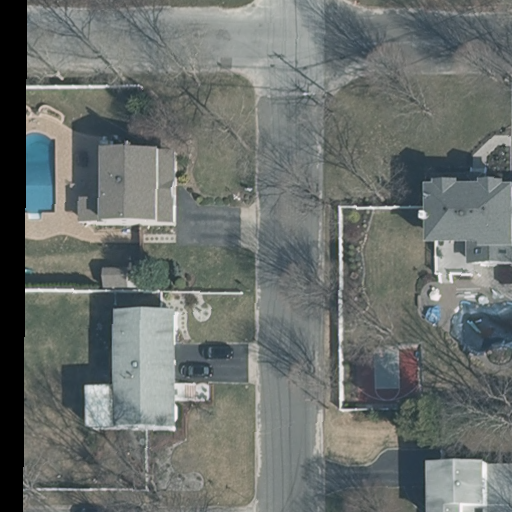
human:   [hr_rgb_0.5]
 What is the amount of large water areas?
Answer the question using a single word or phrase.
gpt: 0

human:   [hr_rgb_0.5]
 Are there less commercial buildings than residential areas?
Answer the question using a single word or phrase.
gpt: yes

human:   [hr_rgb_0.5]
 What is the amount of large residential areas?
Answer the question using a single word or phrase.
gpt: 1

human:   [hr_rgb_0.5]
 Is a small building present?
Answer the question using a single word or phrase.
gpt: yes

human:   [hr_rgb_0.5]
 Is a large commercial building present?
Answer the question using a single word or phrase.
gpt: no

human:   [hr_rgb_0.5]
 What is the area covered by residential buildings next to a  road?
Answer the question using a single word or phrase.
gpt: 768m2

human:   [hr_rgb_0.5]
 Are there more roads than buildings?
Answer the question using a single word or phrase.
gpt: no

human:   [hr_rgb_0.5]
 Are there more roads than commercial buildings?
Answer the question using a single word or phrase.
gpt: yes

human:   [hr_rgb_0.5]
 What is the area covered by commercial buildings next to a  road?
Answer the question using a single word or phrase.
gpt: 0m2

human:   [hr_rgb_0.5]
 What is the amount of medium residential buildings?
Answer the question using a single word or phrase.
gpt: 3

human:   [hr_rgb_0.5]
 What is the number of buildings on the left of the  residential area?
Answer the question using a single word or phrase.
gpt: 4

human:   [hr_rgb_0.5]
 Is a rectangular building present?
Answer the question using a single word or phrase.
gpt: yes

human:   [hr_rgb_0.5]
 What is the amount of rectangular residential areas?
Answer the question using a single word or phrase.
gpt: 0

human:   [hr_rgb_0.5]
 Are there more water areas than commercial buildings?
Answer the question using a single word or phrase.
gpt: no

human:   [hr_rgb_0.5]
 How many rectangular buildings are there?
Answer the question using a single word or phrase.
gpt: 3

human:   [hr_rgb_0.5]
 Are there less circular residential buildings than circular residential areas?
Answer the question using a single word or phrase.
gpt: no

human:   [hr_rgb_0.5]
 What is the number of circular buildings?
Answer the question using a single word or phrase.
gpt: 0

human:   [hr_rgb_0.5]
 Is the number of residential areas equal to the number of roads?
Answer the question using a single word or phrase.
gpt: no

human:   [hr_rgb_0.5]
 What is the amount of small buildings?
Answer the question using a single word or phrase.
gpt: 1

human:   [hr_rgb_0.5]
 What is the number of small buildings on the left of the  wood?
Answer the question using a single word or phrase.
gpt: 1

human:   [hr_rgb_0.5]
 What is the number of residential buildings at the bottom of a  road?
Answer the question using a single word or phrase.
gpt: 4

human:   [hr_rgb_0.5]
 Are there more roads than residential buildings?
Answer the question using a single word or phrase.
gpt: no

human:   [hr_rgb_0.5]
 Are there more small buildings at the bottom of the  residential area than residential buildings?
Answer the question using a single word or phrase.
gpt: no

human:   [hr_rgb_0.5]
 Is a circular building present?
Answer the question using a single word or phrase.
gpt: no

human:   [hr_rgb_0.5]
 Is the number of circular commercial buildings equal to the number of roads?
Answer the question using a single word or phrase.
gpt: no

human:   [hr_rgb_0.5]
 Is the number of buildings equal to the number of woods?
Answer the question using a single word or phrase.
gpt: no

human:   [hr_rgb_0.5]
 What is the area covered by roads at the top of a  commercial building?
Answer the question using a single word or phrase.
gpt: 0m2

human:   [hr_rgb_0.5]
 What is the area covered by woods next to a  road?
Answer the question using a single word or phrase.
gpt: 1417m2

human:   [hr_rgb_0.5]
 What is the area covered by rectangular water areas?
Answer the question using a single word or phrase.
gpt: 0m2

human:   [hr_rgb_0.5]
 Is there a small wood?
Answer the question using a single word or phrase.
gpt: no

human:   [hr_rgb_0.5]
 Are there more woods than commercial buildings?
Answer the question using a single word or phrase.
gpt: yes

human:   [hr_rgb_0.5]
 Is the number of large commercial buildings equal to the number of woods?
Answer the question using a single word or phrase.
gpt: no

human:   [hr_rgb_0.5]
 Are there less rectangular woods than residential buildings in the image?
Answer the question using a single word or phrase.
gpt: yes

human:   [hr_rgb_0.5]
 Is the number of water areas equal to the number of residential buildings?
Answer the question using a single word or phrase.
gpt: no

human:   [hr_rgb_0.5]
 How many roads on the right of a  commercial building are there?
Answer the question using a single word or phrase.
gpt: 0

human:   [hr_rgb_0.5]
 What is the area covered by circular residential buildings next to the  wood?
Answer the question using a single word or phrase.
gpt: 0m2